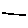
Label: line